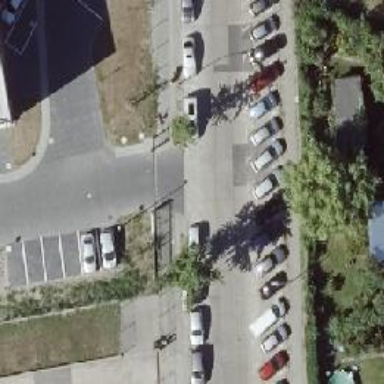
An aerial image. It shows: Residential road with concrete surface. There is parking lane on the right.